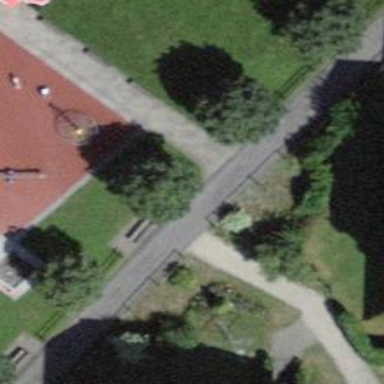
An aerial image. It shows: Paved path.